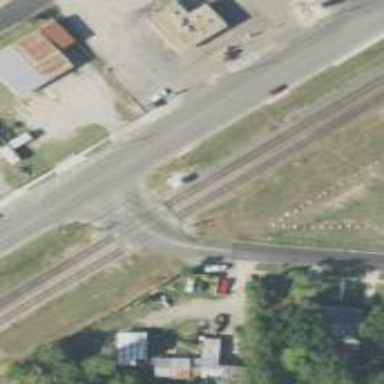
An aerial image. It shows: Level crossing with light signals and saltire markings.